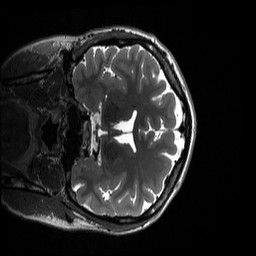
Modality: T2w
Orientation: coronal
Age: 33
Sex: female